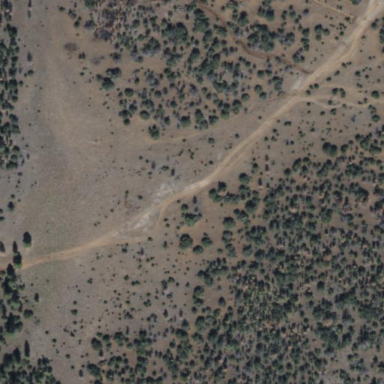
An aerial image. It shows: Area covered in scrub vegetation.